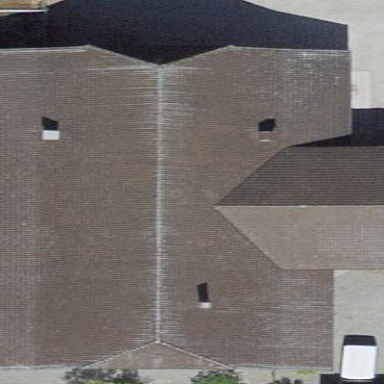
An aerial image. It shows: Farm building with half-hipped roof shape.